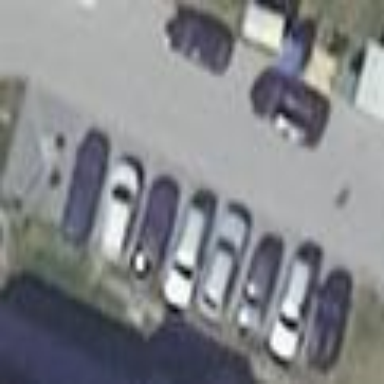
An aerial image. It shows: Parking area with concrete surface.